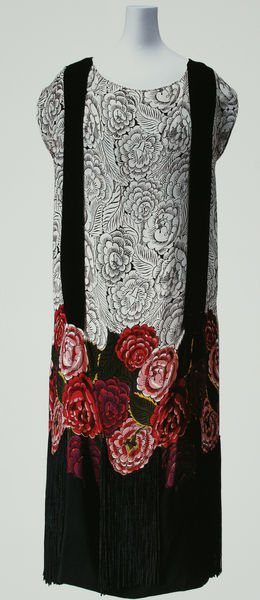
Titel: Kleid
Künstler: Dominikus Zimmermann
Standort: Kyoto (Japan)
Institution: Kyoto Costume Institute
Schlagwörter: blätter, weiß, grün, ausschnitt, blume, blumen, frau, grau, kleid, orange, schwarz, blüte, blüten, dame, rose, rosen, rot, mode, muster, rock, band, bluse, lang, ärmel, hals, stoff, saum, blatt, rosa, japan, modell, gerade, streifen, foto, blumenmuster, schnitt, puppe, photo, pfingstrosen, plissee, nelken, päonien, hosenträger, gewebe, textil, applikation, fotographie, träger, design, länge, ärmellos, zwanziger jahre, wieß, kyoto, rundkragen, blumenstoff, print, cocktailkleid, rundschnitt, trägerrock, btüten, u-ausschnitt